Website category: movie
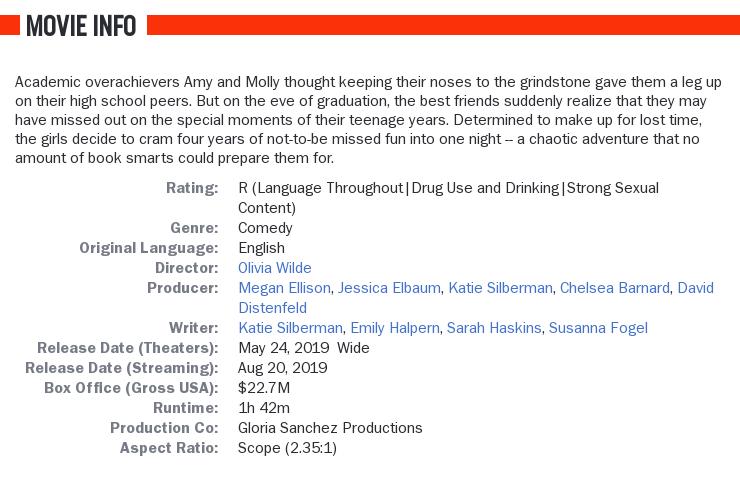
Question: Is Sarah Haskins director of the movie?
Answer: no

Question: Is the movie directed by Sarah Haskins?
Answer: no

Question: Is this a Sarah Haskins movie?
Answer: no

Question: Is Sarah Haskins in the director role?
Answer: no

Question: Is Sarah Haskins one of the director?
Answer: no

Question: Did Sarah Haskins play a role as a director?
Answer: no

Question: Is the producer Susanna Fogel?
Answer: no

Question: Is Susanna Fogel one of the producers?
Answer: no

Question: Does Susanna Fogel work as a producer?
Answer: no

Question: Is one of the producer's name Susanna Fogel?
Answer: no

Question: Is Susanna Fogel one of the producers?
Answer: no

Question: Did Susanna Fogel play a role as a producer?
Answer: no

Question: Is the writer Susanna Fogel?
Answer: yes

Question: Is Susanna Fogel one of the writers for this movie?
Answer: yes

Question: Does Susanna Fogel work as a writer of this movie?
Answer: yes

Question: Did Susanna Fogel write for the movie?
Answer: yes

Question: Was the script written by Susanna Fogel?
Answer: yes

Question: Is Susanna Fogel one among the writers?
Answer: yes

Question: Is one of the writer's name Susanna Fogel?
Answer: yes

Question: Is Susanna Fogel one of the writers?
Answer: yes

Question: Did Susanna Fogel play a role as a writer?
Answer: yes

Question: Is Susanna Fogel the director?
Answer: no

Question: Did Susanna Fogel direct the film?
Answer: no

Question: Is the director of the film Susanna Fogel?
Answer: no

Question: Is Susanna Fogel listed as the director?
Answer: no

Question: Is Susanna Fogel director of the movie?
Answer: no

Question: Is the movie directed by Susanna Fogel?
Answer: no

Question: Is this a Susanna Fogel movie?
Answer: no

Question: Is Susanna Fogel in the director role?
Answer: no

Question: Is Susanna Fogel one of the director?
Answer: no

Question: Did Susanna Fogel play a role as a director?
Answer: no